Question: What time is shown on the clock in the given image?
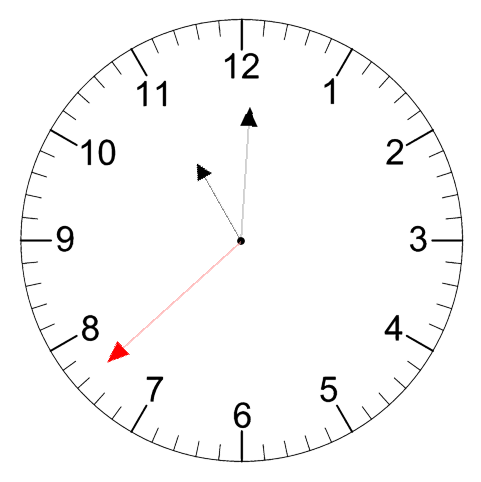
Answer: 11:00:38